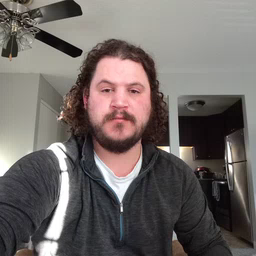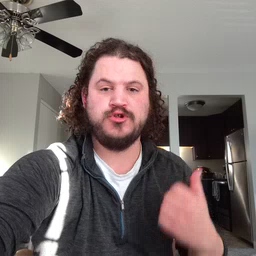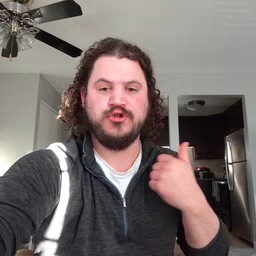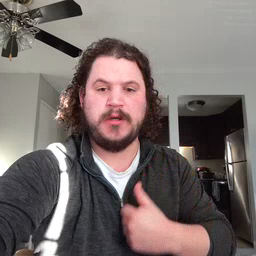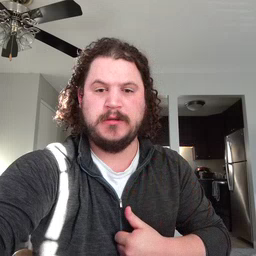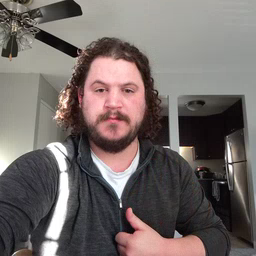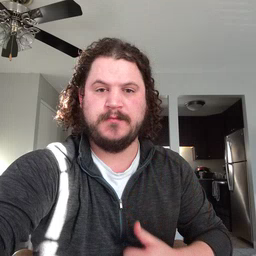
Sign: jacket